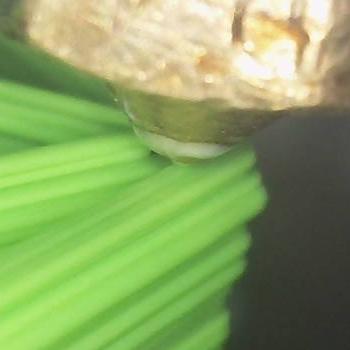
Flow rate: 39%